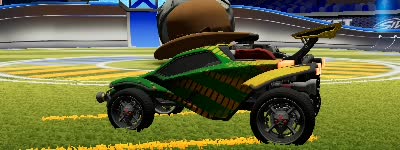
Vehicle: octane